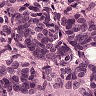
Metastatic tissue present: yes